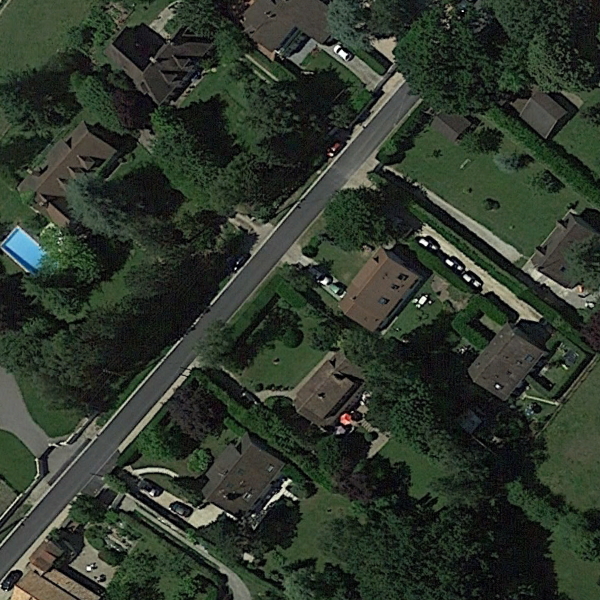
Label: MediumResidential